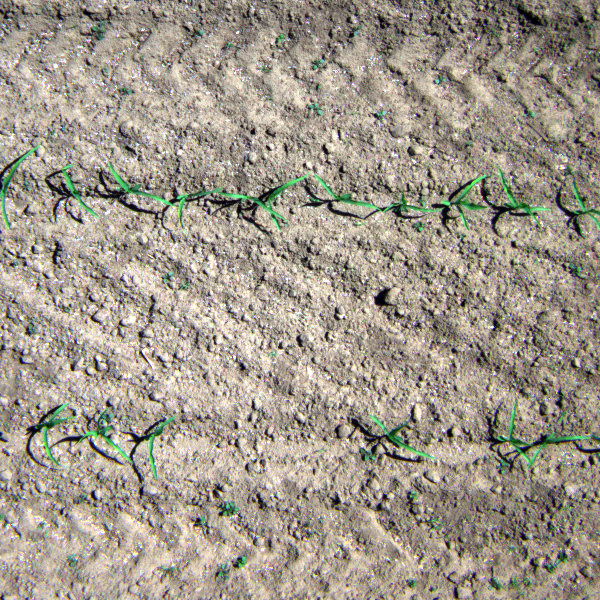
Acquisition date: 2023-05-30
Tile: 0915
Annotated plant instances:
label: maize
label: amaranth
label: amaranth
label: amaranth
label: amaranth
label: amaranth
label: amaranth
label: amaranth
label: amaranth
label: weed_other
label: barnyard_grass
label: weed_other
label: weed_other
label: weed_other
label: weed_other
label: weed_other
label: weed_other
label: weed_other
label: amaranth
label: weed_other
label: weed_other
label: weed_other
label: weed_other
label: weed_other
label: weed_other
label: amaranth
label: weed_other
label: weed_other
label: weed_other
label: weed_other
label: quickweed
label: weed_other
label: maize
label: maize
label: maize
label: amaranth
label: weed_other
label: maize
label: maize
label: maize
label: maize
label: maize
label: maize
label: maize
label: maize
label: maize
label: maize
label: maize
label: maize
label: maize
label: amaranth
label: amaranth
label: weed_other
label: amaranth
label: amaranth
label: amaranth
label: amaranth
label: amaranth
label: amaranth
label: amaranth
label: amaranth
label: amaranth
label: amaranth
label: amaranth
label: amaranth
label: amaranth
label: amaranth
label: amaranth
label: amaranth
label: amaranth
label: amaranth
label: weed_other
label: amaranth